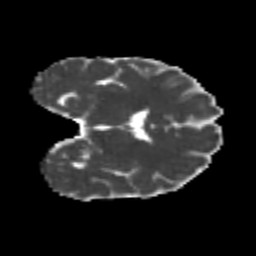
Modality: MD
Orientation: coronal
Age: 24
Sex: male
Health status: healthy
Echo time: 0.074 s